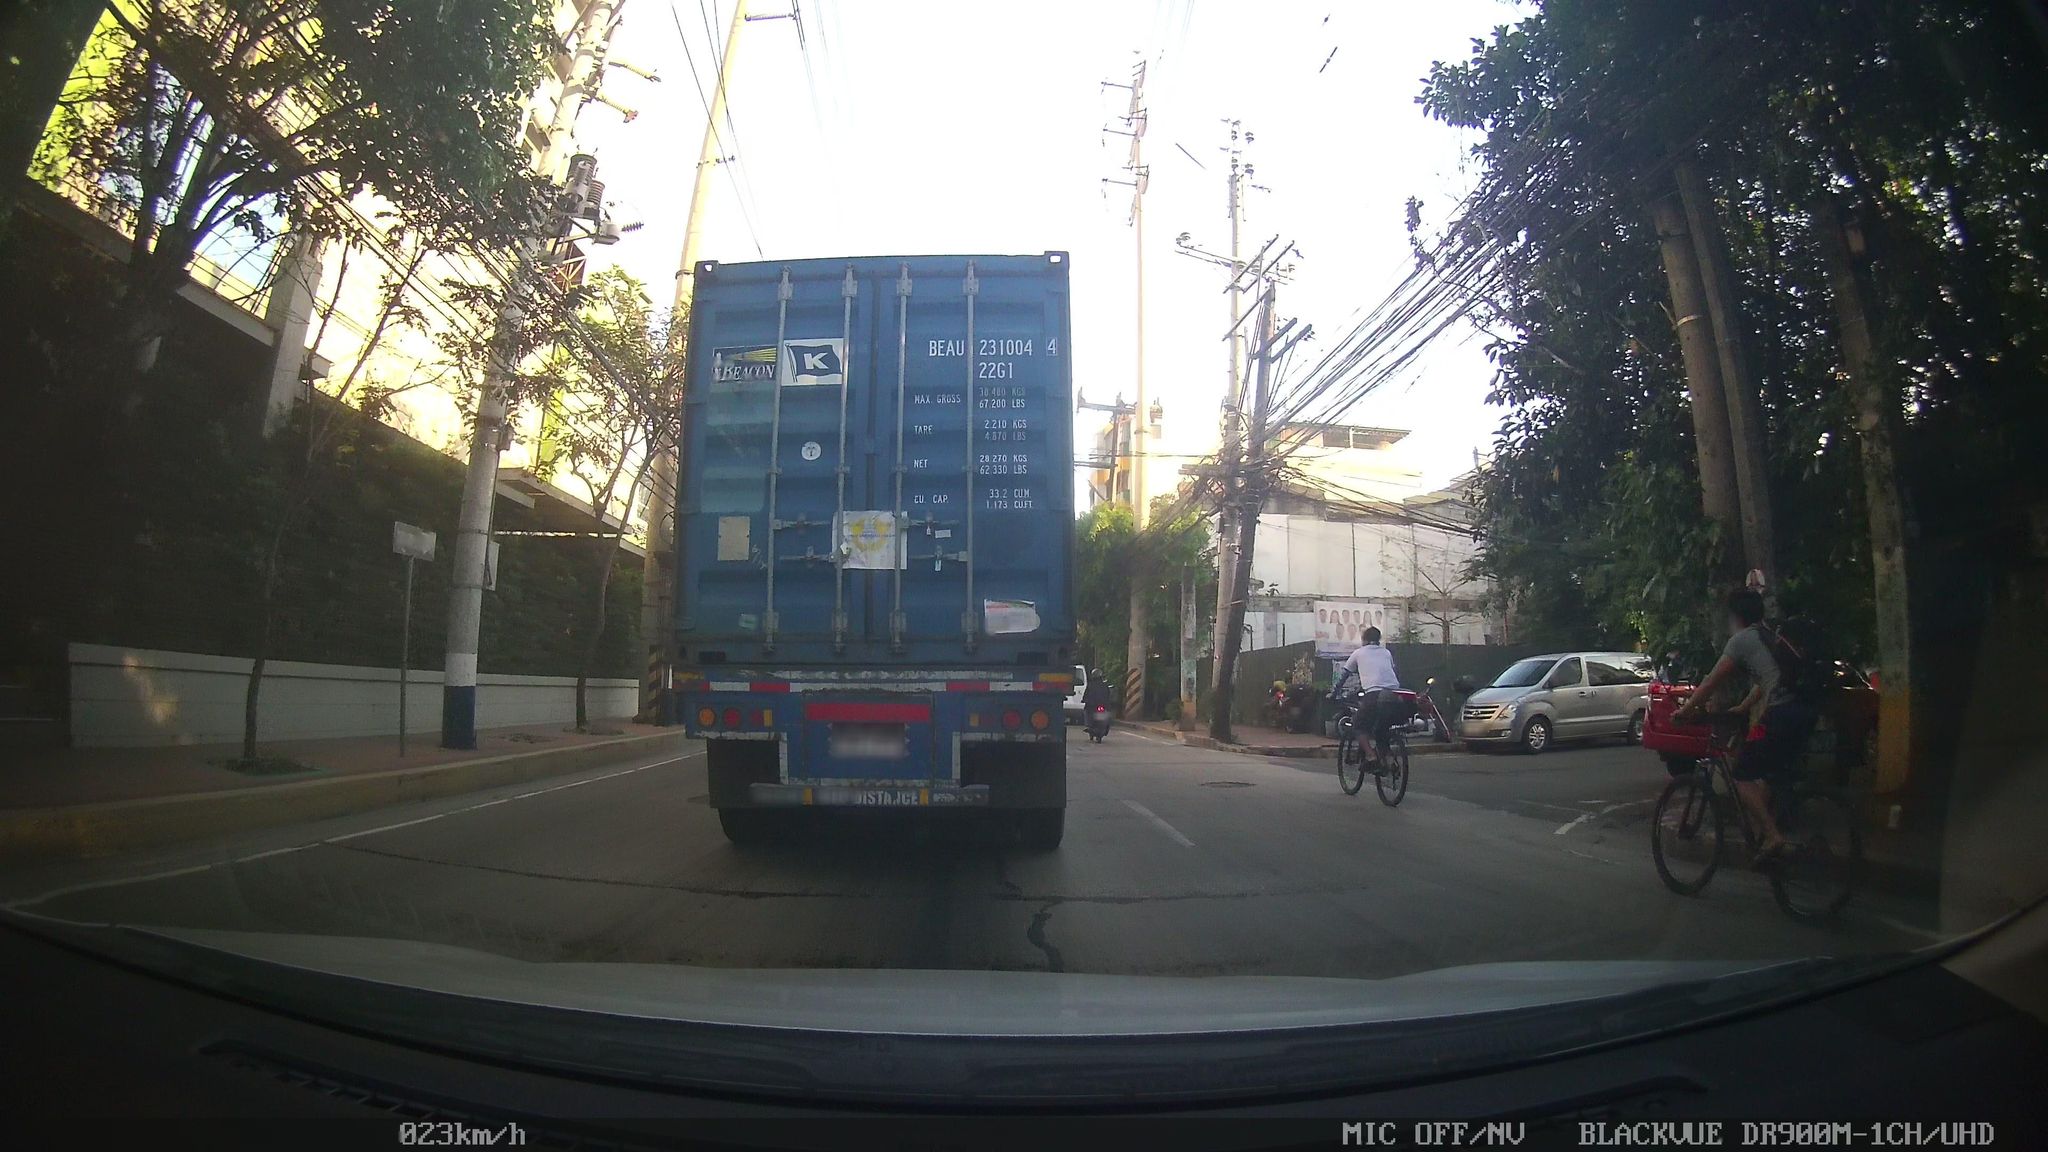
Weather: clear
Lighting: day
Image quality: good
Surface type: driving surface
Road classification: secondary
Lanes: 3
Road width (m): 9
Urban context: urban centre
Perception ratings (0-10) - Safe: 2.35, Lively: 3.32, Beautiful: 1.58, Boring: 5.68, Depressing: 5.28, Wealthy: 3.93